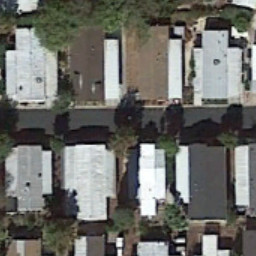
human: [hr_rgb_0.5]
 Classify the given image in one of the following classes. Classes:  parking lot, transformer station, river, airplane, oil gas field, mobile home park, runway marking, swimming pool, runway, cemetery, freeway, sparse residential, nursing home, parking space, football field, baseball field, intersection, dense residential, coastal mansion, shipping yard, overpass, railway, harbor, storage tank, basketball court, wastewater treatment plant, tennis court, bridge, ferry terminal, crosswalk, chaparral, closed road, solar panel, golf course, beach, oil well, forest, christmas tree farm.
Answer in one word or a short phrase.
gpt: mobile home park